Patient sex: M
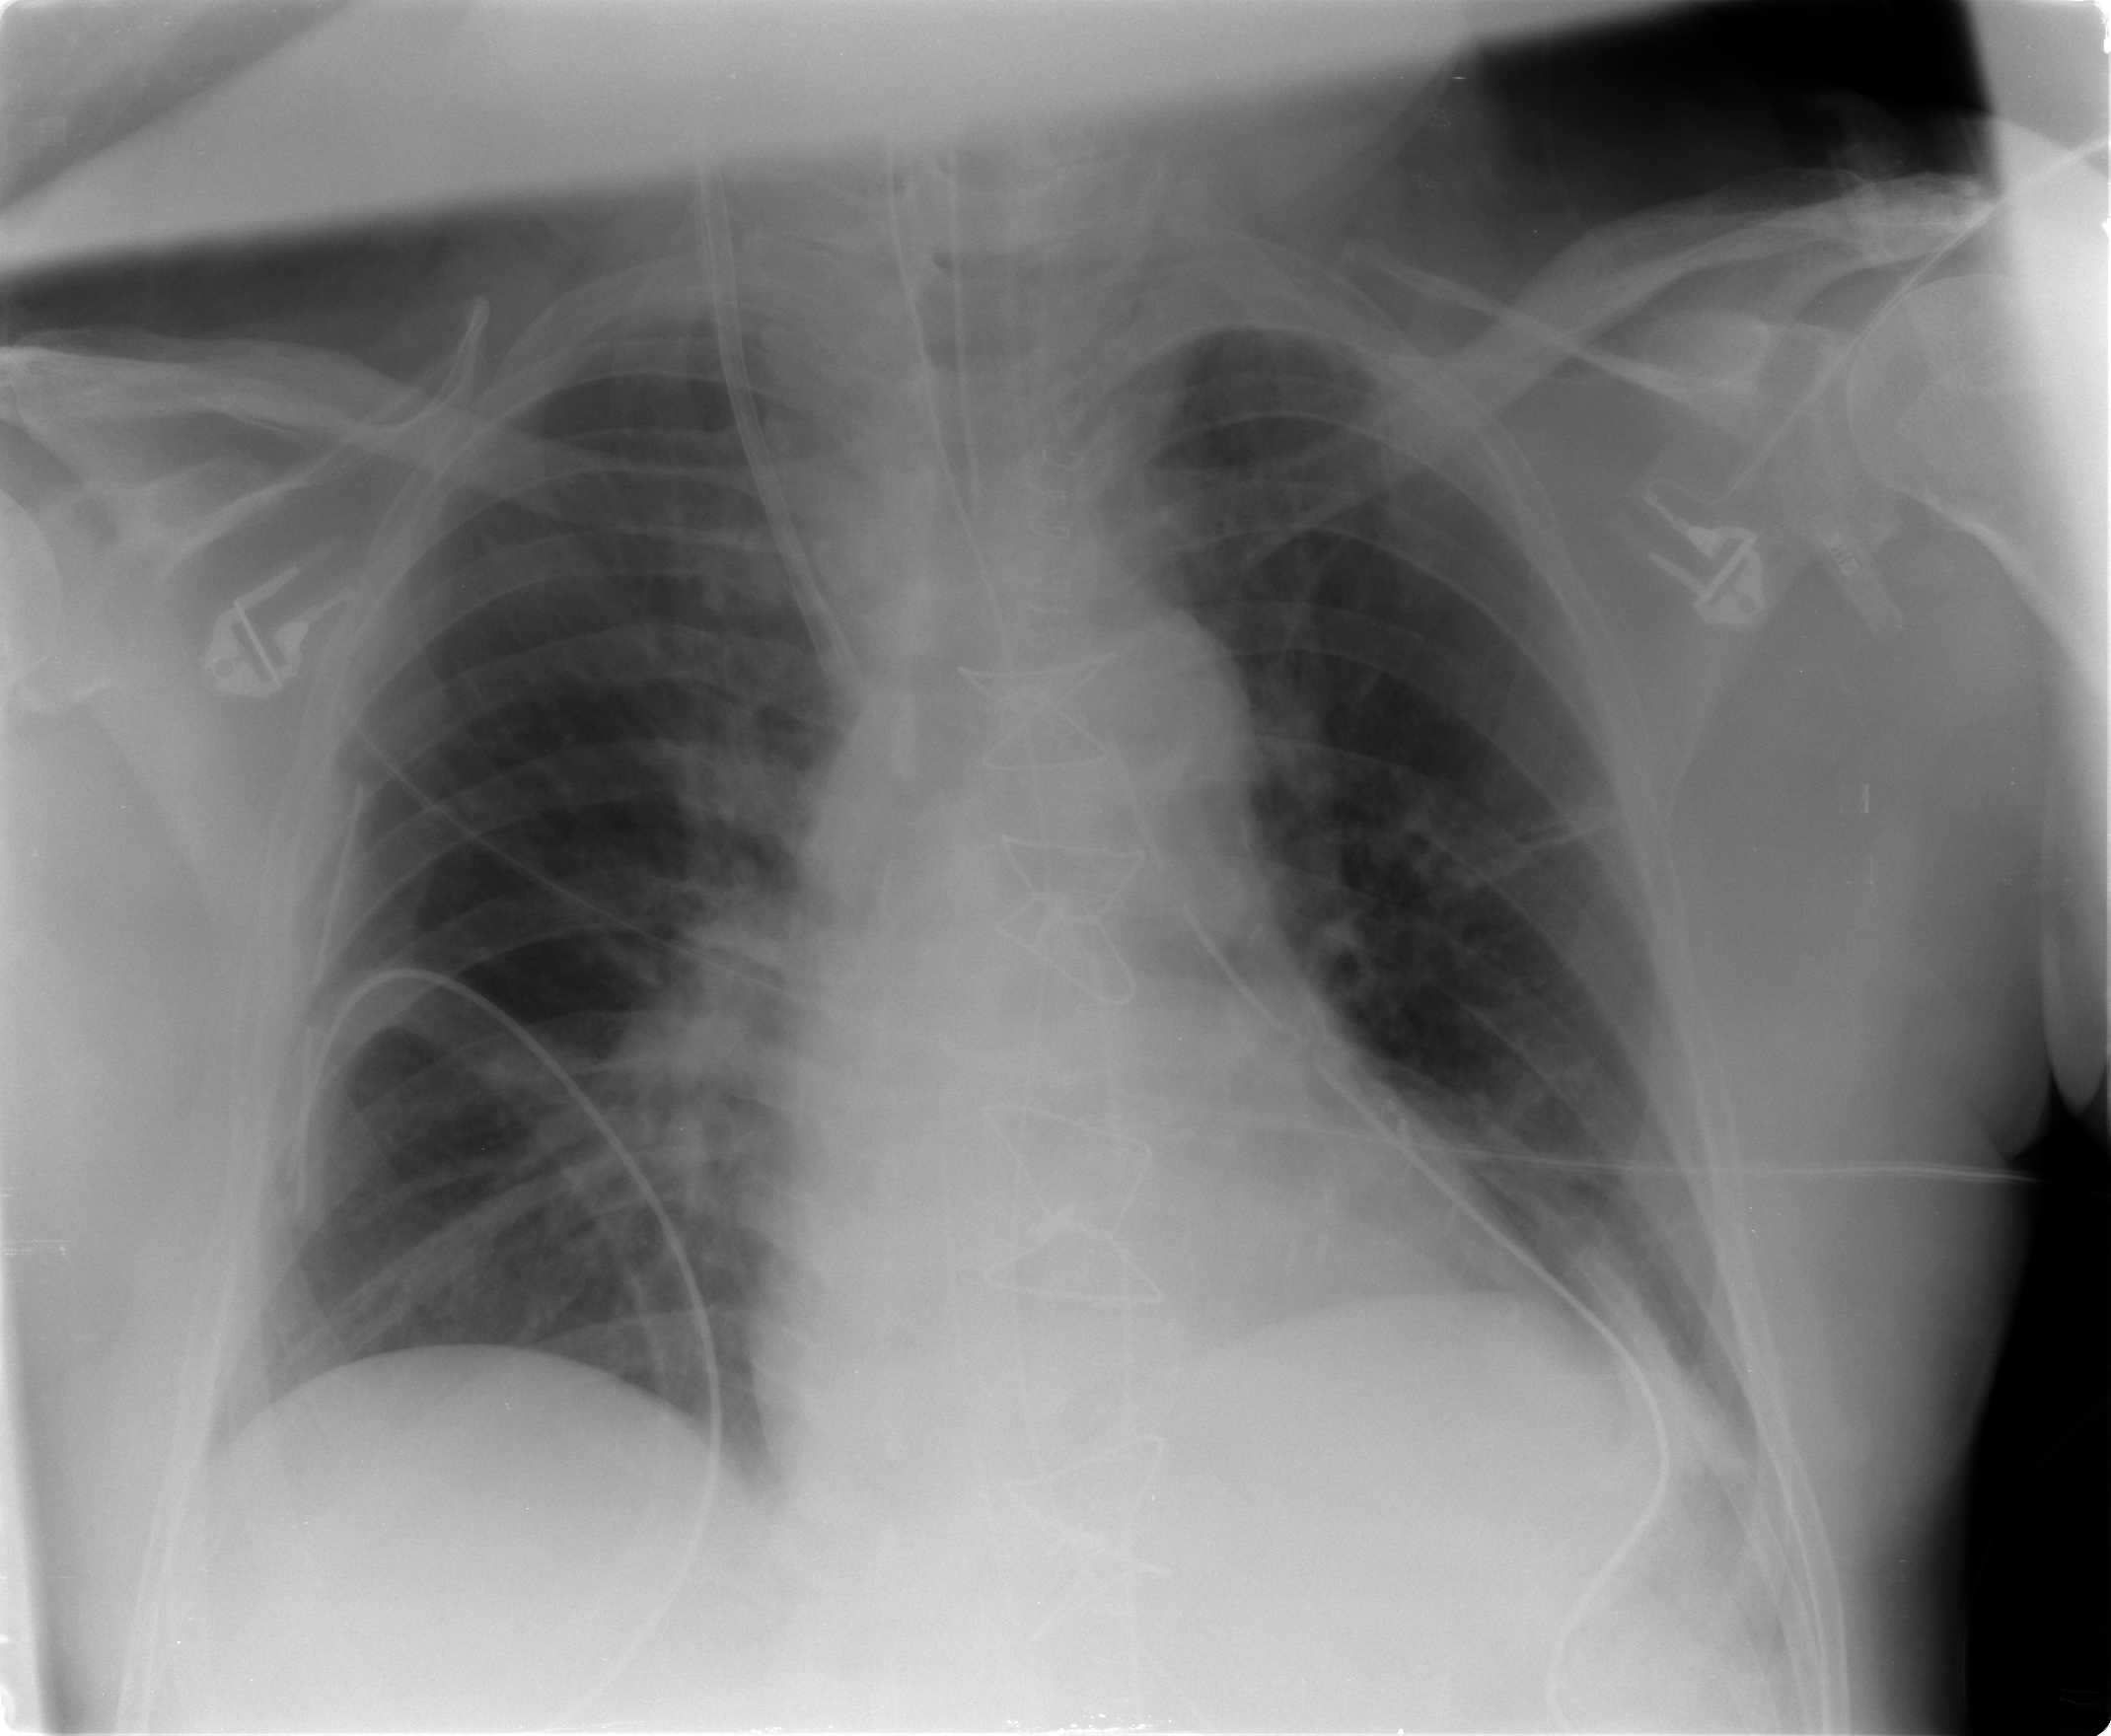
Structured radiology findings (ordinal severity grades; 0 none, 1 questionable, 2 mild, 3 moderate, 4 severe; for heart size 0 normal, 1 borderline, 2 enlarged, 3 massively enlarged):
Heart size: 2
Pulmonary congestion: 1
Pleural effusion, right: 0
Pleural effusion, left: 1
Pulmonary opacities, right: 0
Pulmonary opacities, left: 0
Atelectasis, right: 0
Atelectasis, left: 2